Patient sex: M
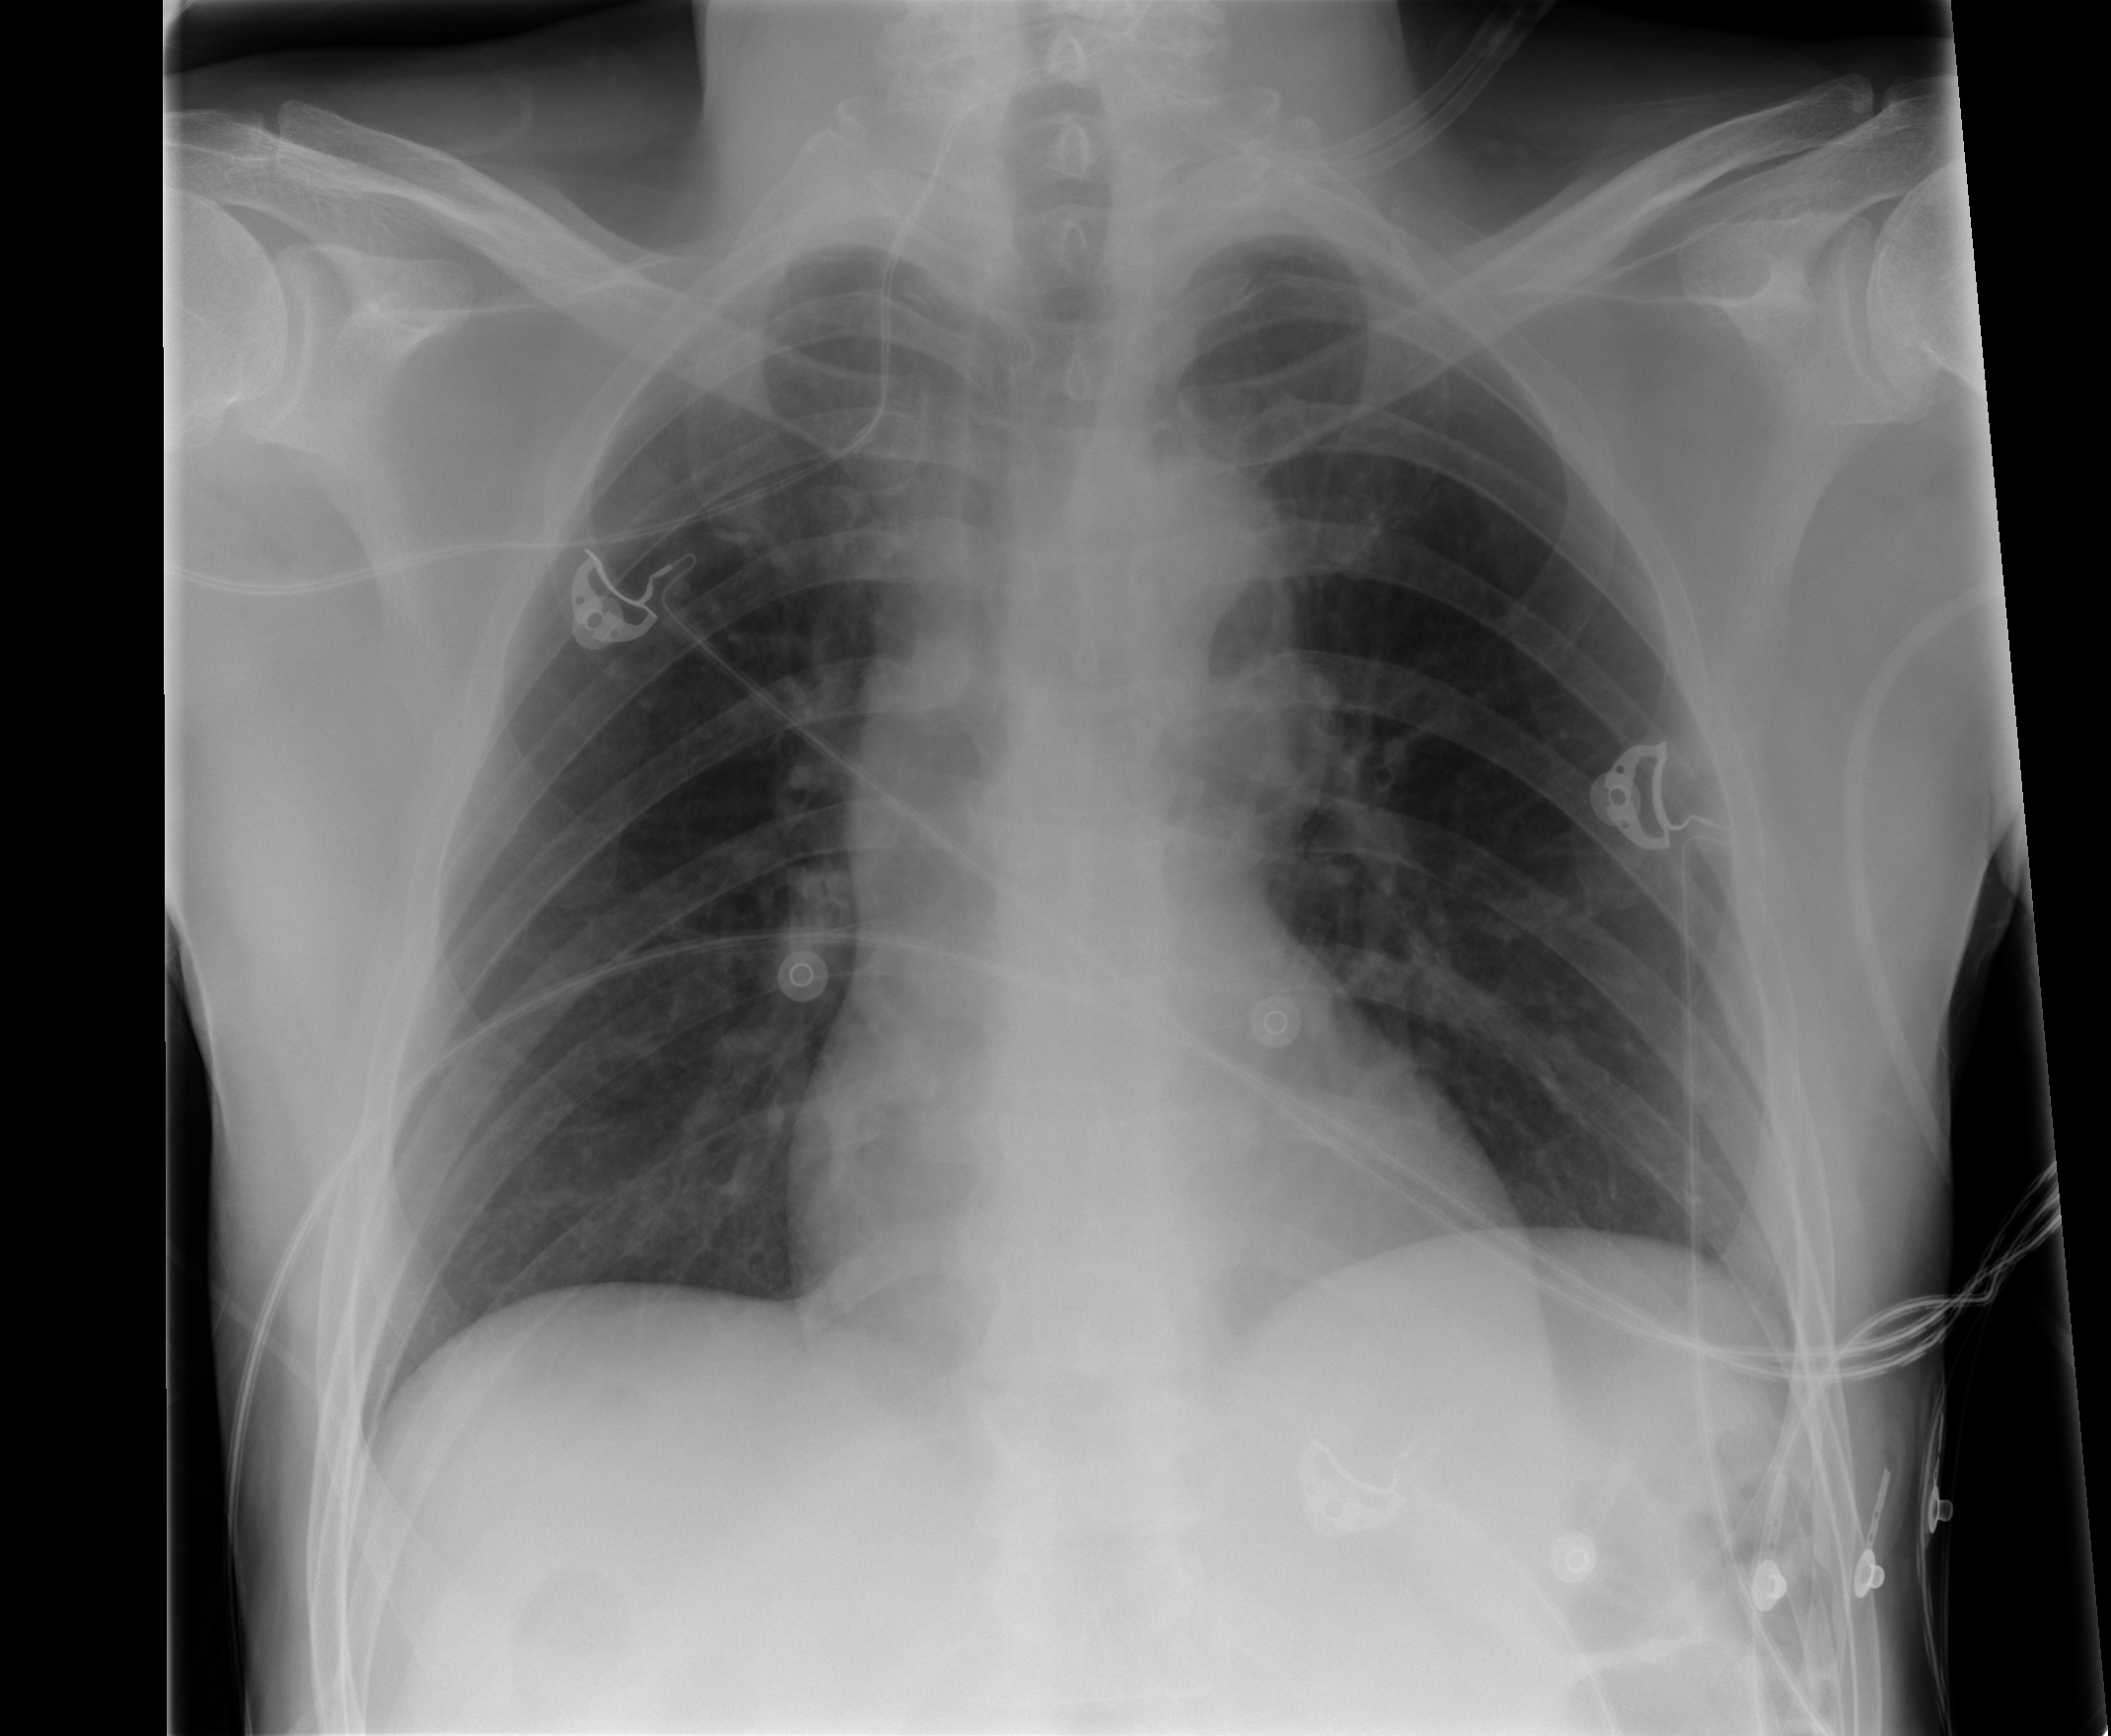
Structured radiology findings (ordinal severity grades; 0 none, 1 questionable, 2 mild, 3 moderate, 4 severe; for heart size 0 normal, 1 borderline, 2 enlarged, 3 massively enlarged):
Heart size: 0
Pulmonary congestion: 1
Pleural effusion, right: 0
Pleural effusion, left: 0
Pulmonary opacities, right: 0
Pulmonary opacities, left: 0
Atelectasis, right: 0
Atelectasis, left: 0